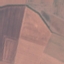
Land use / land cover: AnnualCrop